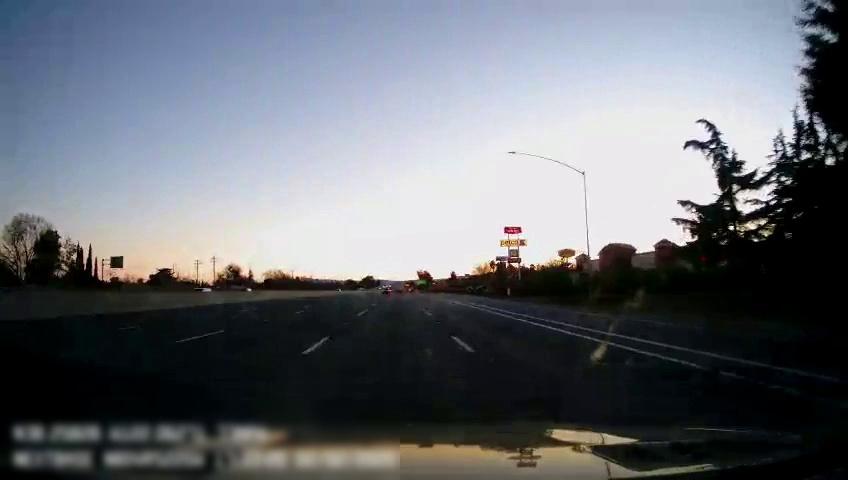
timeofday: Day
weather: Sunny
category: Drivable Space
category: Vehicles | SUV
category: Vehicles | SUV
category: Lanes | Current Lane
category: Lanes | Alternate Lane
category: Lanes | Alternate Lane
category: Lanes | Current Lane
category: Lanes | Alternate Lane
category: Lanes | Alternate Lane
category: Lanes | Alternate Lane